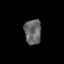
Tissue: skin
Cell type: T cells
Senescence score: 0.2629
Nuclear area (px): 413
Mean DAPI intensity: 102.366